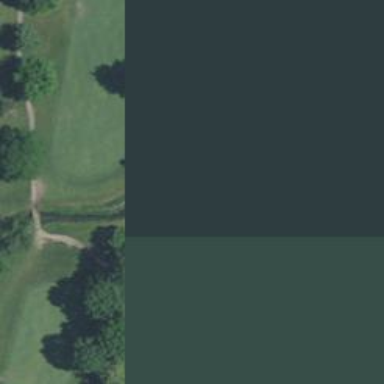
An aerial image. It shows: Path for both road and golf.